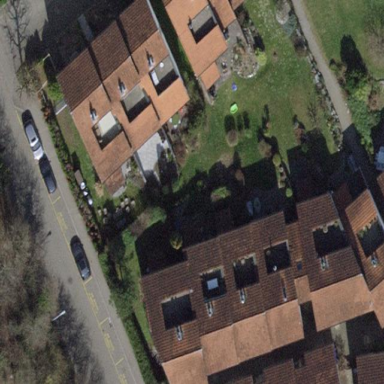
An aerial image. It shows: Garden that is leisure land.